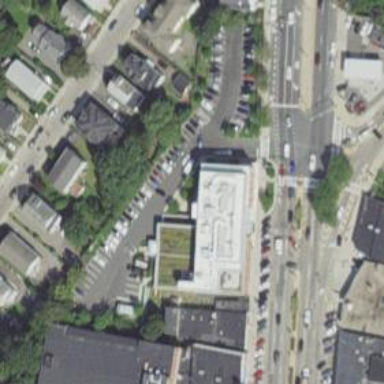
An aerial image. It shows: Clinic.